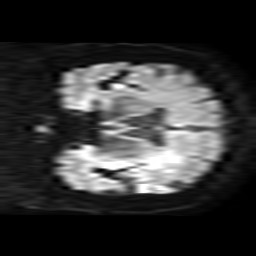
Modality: TRACE
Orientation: coronal
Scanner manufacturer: philips
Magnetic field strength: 3 T
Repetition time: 5.012 s
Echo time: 0.07459 s